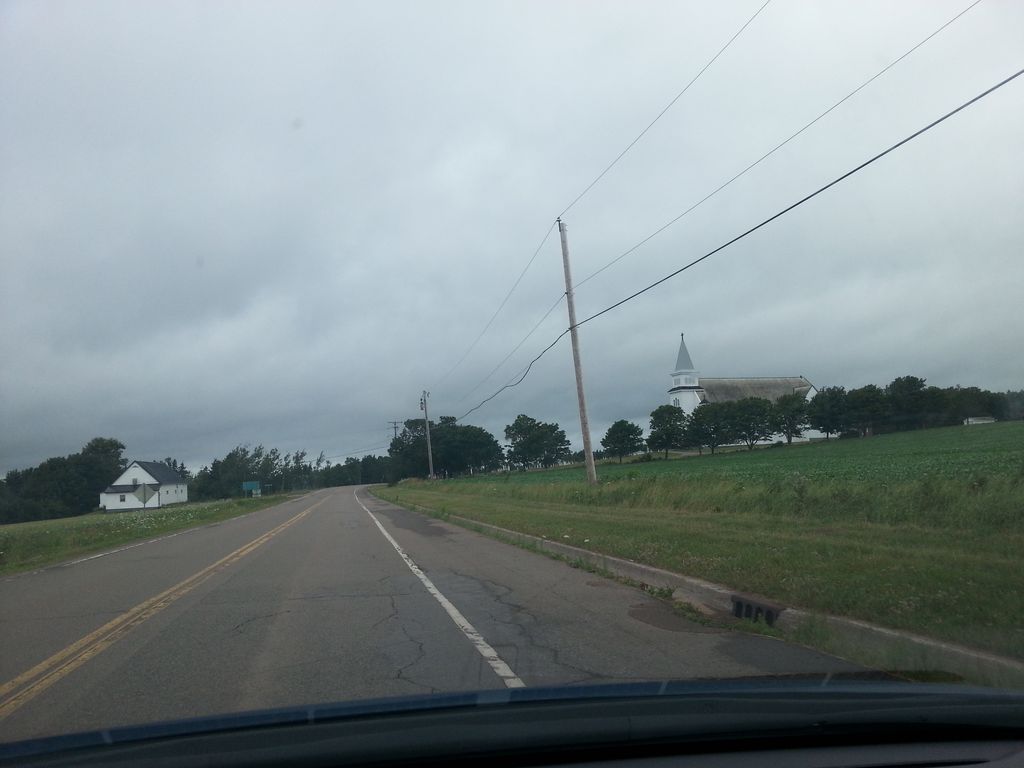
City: charlottetown